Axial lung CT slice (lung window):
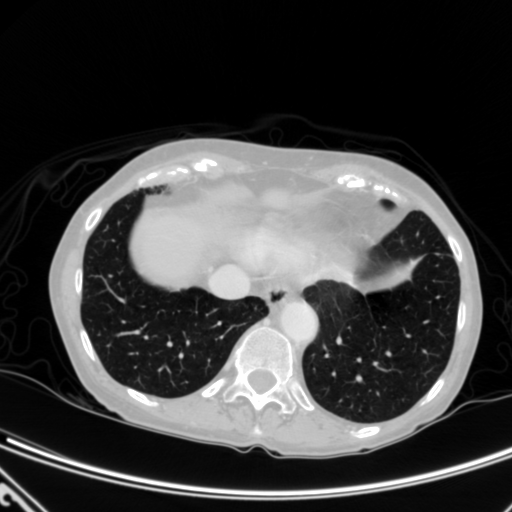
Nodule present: no